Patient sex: M
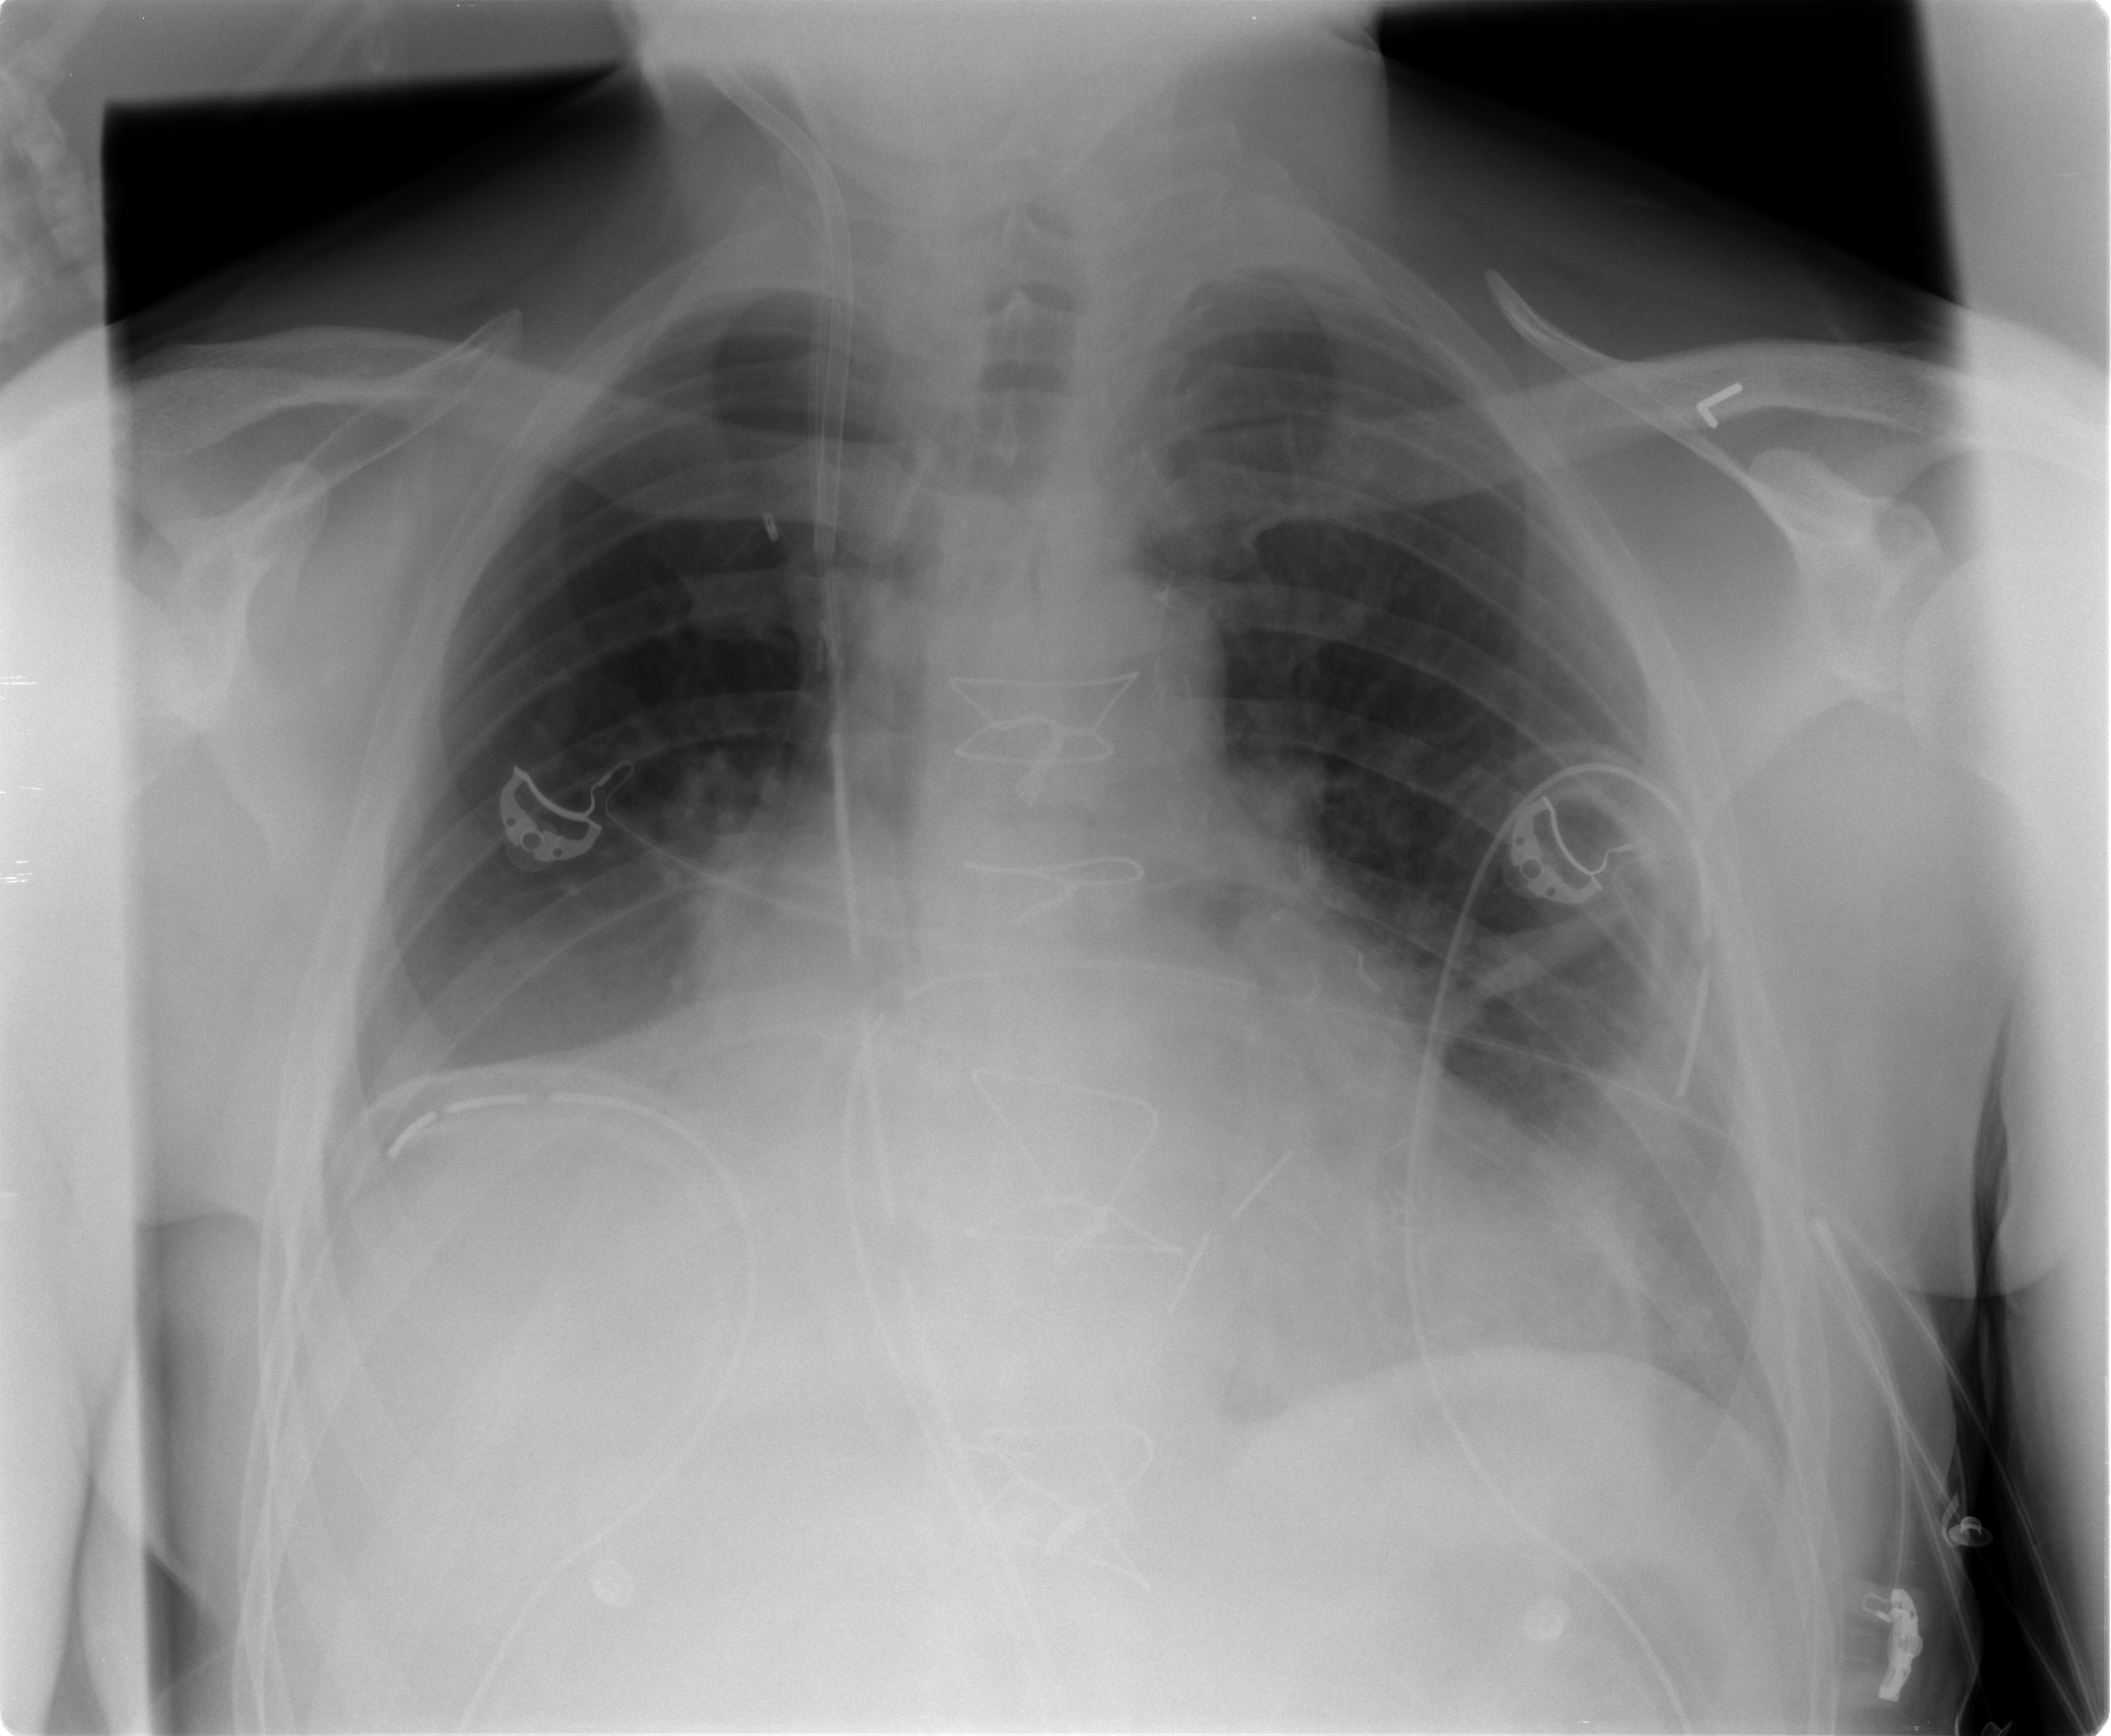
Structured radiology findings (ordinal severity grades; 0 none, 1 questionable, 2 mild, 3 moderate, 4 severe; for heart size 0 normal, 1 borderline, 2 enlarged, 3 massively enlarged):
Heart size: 2
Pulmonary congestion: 2
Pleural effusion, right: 2
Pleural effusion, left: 1
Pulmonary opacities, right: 1
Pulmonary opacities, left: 0
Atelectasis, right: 2
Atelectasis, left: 2